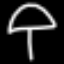
Label: mushroom